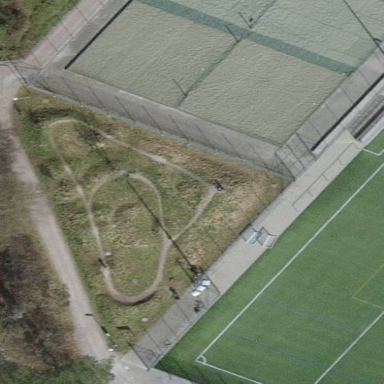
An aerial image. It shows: Cycleway.